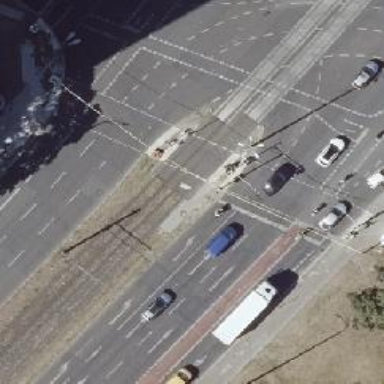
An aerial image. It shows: Footway that serves as traffic island.